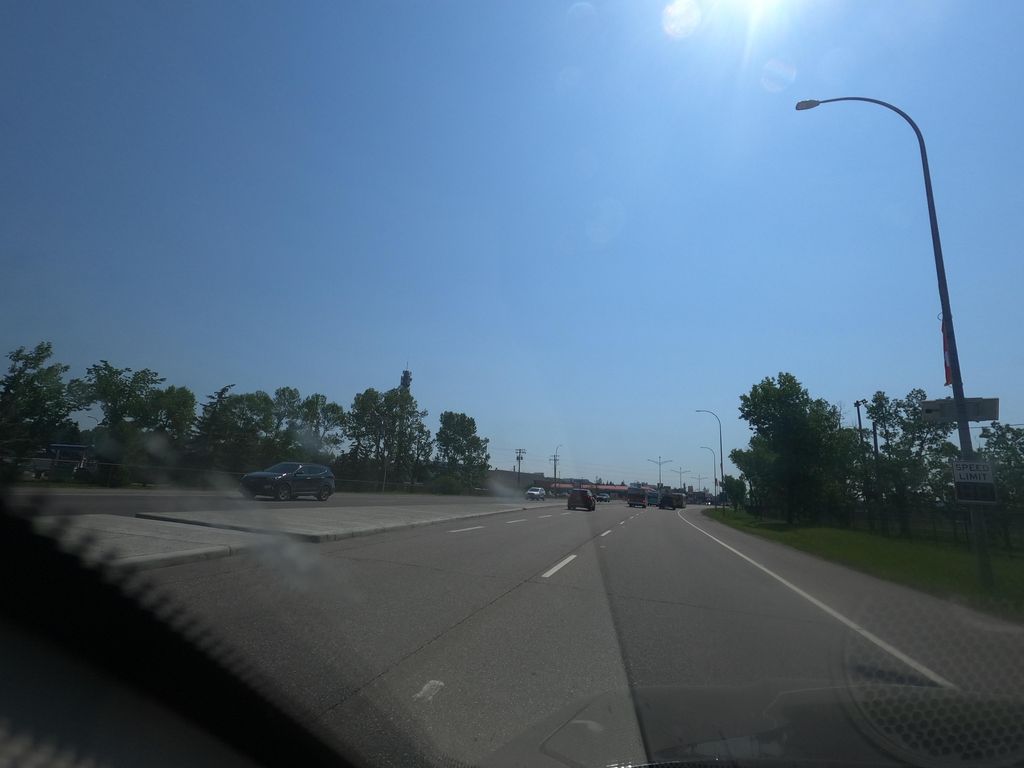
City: calgary